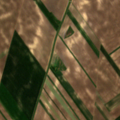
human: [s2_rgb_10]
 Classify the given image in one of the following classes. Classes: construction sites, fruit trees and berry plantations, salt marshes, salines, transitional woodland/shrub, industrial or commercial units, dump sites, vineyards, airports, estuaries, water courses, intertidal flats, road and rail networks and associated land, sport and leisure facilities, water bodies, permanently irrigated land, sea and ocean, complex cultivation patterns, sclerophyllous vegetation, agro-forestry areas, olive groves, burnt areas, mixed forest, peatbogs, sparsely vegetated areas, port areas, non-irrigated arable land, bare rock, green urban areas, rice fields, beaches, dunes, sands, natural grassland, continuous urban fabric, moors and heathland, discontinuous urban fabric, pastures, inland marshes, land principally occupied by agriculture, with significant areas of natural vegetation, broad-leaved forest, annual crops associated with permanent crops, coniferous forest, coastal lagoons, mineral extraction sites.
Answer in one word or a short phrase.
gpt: non-irrigated arable land